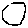
Label: hexagon